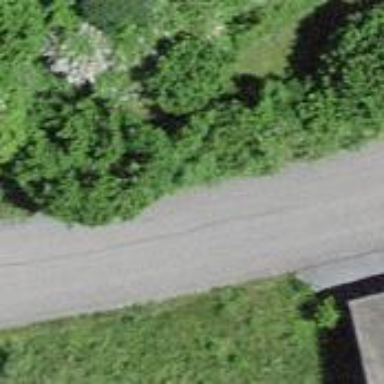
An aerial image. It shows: Residential road.